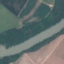
Label: River